Question: I am trying to animate a ternary plot in R with gganimate and I am facing into a wall.
'''
library(tidyverse)
library(gganimate)
library(ggtern)
#> Registered S3 methods overwritten by 'ggtern':
#> method from
#> grid.draw.ggplot ggplot2
#> plot.ggplot ggplot2
#> print.ggplot ggplot2
#> --
#> Remember to cite, run citation(package = 'ggtern') for further info.
#> --
#>
#> Attaching package: 'ggtern'
#> The following objects are masked from 'package:ggplot2':
#>
#> aes, annotate, ggplot, ggplot_build, ggplot_gtable, ggplotGrob,
#> ggsave, layer_data, theme_bw, theme_classic, theme_dark,
#> theme_gray, theme_light, theme_linedraw, theme_minimal, theme_void
data=tibble(x=runif(200), y = runif(200), z = runif(200), time=rep(seq(1:10),20))
ggtern(data, aes(x,y,z)) +
geom_point() +
theme_rgbw() +
stat_density_tern(geom = 'polygon',
aes(fill = ..level..,
alpha = ..level..), bdl=0.001) +
scale_fill_gradient(low = "blue",high = "red") +
guides(color = "none", fill = "none", alpha = "none")
#> Warning: Removed 1 rows containing non-finite values (StatDensityTern).
'''

<URL>
This is the part of my code that fails. I want to have the points moving at each time point.
'''
ggtern(data, aes(x,y,z)) +
geom_point() +
theme_rgbw() +
stat_density_tern(geom = 'polygon',
aes(fill = ..level..,
alpha = ..level..), bdl=0.001) +
scale_fill_gradient(low = "blue",high = "red") +
guides(color = "none", fill = "none", alpha = "none") +
transition_states(transition_length = 1, time)
'''
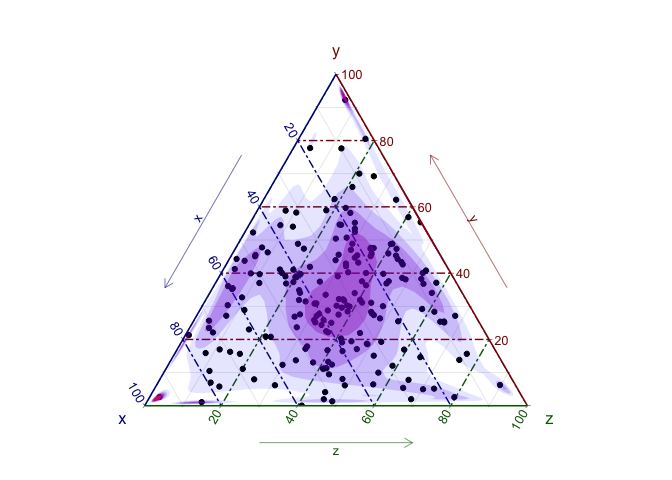
Answer: There is a problem getting ggtern to work with gganimate (see <URL>.
Of course, it remains possible to create a ggplot animation the old-fashioned way: write a bunch of png files and stitch them together into a png file using 'magick':
'''
library(tidyverse)
library(gganimate)
library(ggtern)
library(magick)
data = tibble(x=runif(400), y = runif(400),
z = runif(400), time = rep(seq(1:20), 20))
for(i in 1:20) {
p <- ggtern(data[data$time == i, ], aes(x, y, z)) +
geom_point() +
theme_rgbw() +
stat_density_tern(geom = 'polygon',
aes(fill = ..level.., alpha = ..level..), bdl = 0.001) +
scale_fill_gradient(low = "blue",high = "red") +
guides(color = "none", fill = "none", alpha = "none")
ggsave(paste0('ggtern', i, '.png'), p)
}
list.files(pattern = 'ggtern\d+\.png', full.names = TRUE) %>%
image_read() %>%
image_join() %>%
image_animate(fps=4) %>%
image_write("ggtern.gif")
'''
Now we have the following file:
<URL>